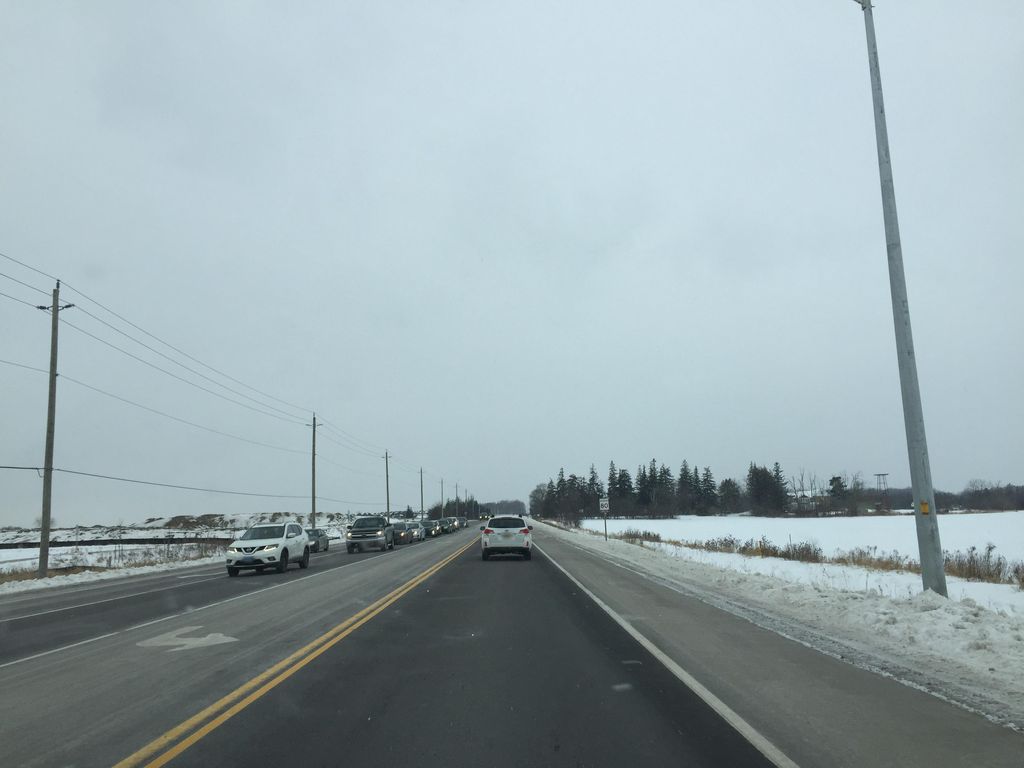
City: kitchener-waterloo